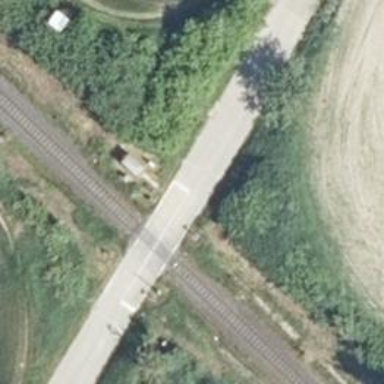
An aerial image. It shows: Railway level crossing.